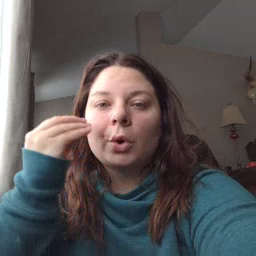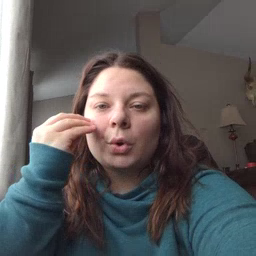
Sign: home